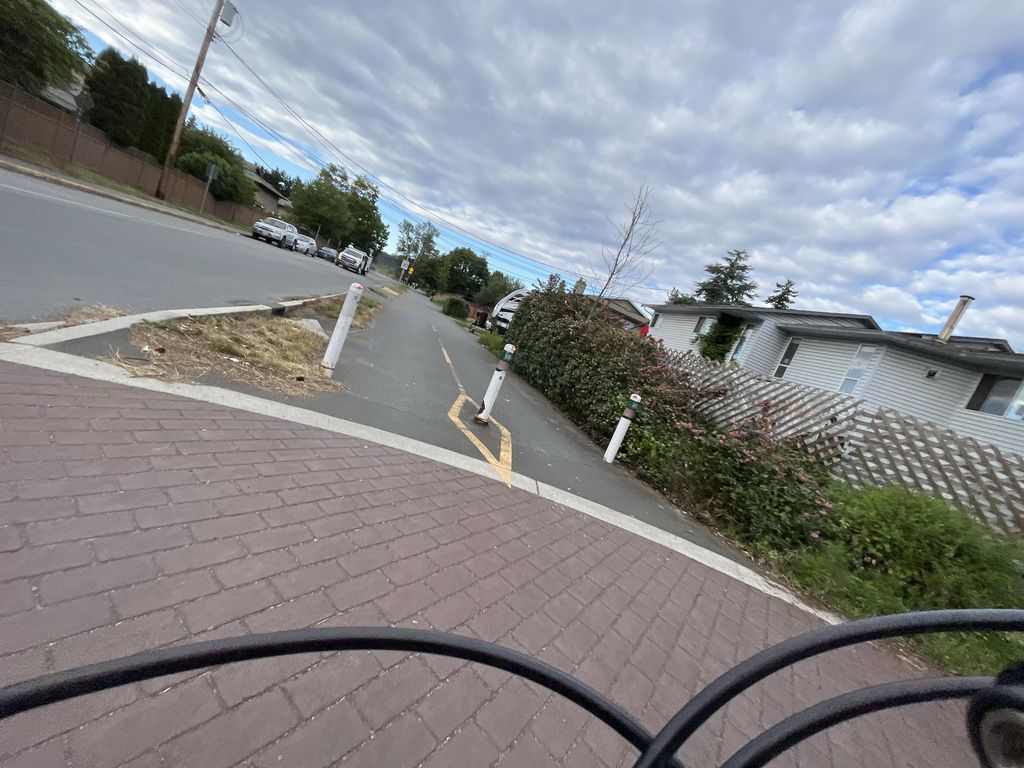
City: victoria